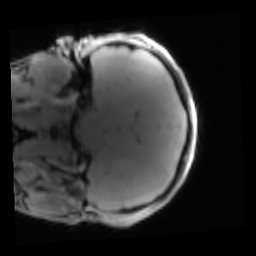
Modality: PDw
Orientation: coronal
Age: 21
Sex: male
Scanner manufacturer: siemens
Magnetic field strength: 3 T
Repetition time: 0.25 s
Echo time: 0.00103 s